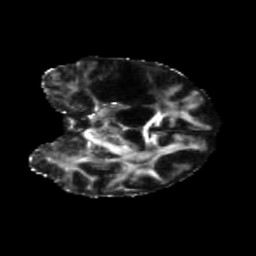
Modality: FA
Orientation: coronal
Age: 66
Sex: female
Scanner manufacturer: siemens
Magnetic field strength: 3 T
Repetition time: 5.25 s
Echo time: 0.08 s